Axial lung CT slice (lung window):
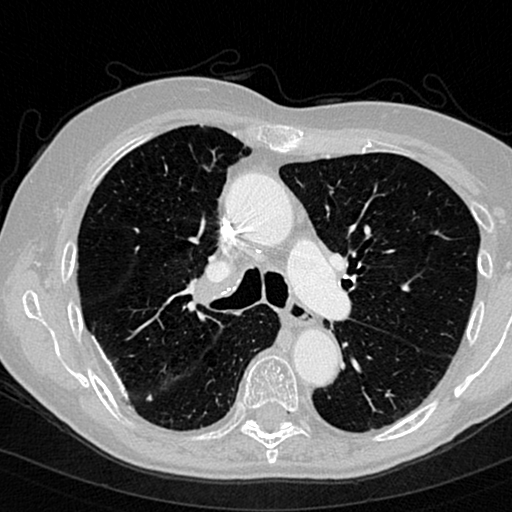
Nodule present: no